Question: I have a dll where I have one class which logs to a "channel", another Program listens to the "channel" and writes the logs to the screen.
The problem with the dll is that its grown over time and now there are many dependecies in it. I want to remove the logging part from this dll and place it in a debugging and logging dll.
The problem is that the debugging and logging dll has another namespace which I want to use in the class or rather I want to use the class in the namespace. My problem with this is that some developers used the namespace nearly exclusively when calling the methods instead of using it in the top of their classes.
It looks like the following for a static method:
'''
Base.Manager.Logging.Send("Log something");
'''
The other Dll has the simple namespace Trace
so it should look like this:
'''
Trace.Logging.Send("Log something");
'''
My question is, is there an elegant way to move the class and change the namespace without altering all the uses of the Methods ?
I could simply copy the class to the other dll and then use the old class as a wrapper which forwards all the calls to the other class in the Trace.dll but this approach seems a little bit hacky.
I hope this grafik illustrates what I mean because I think the simple text may be somewhat confusing

FYI: I don't have ReSharper
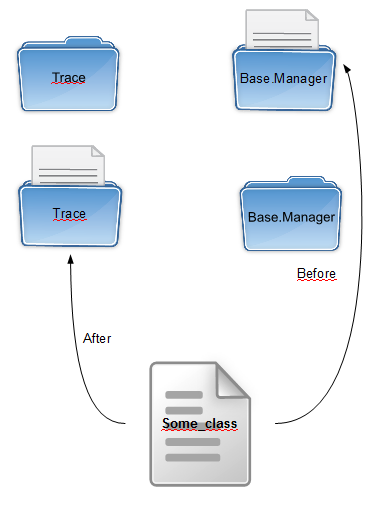
Answer: Unfortunately you can't. If you keep same namespace then you can use 'TypeForwardAttribute' but if you also change namespace (not just assembly) then it doesn't work.
What I suggest is to move it to new class, keep old class to don't break code both at run-time & compile-time and forward all calls. Mark all old methods as (at least they'll be warned that code will change in future). Just to clarify:
'''
namespace Base.Manager {
public static class Logger {
public static void Send(string message) {
// Do things
}
}
'''
: empty your old deprecated class and forward calls to new class. Mark old methods as obsolete.
Will then be refactored to:
'''
namespace Base.Manager {
[EditorBrowsable(EditorBrowsableState.Never)]
public static class Logger {
[Obsolete("This method is deprecated, please use Trace.Logger.Send")]
public static void Send(string message) {
// Delegate work to someone else...
Trace.Logger.Send(message);
}
}
'''
It'll generate a (with given message) during compilation. is saved. Note we also added 'EditorBrowsableAttribute', IntelliSense won't propose that 'Logger' class when they start typing. This reduces (little bit) chances they will still use 'Base.Manager.Logger' for new code.
: someday in future you'll change that warning to an error:
'''
[Obsolete("This method is obsolete, use Trace.Logger.Send", true)]
'''
This will but it'll . Other DLLs will still run (so you don't have to wait other developers complete this refactoring task) but they won't be able to compile unless they update.
: when all has been done and everyone moved to new class then simply remove 'Base.Manager.Logger' class from your code.
: that all process can be spanned across various releases: in 2.0 you deprecate old methods, in 2.1 you break compilation, in 3.0 you remove it from your code (this is especially useful if releases of your code and its users aren't in sync).
Just a word about name collisions: be aware that same class name (and methods) in two different namespace may lead to annoying name collisions. Imagine they have this code:
'''
using Base.Manager;
void DoSomething() {
Logger.Send("I'm doing something.");
}
'''
After your change (until 'Base.Manager.Logger' isn't removed) they can't simply add another 'using':
'''
using Base.Manager;
using Trace;
void DoSomething() {
Base.Manager.SomethingElse.DoIt();
// Compiler is confused: Base.Manager.Logger or Trace.Logger?
Logger.Send("I'm doing something.");
}
'''
They need to full qualify which logger class they want to use:
'''
Trace.Logger.Send("I'm doing something.");
'''
: be aware that if 'Trace' isn't a new namespace then name collision may even break compilation immediately if they had both 'using's in their code (making 'ObsoleteAttribute' useless).
If it's an issue or not for you/your users...I can't say.